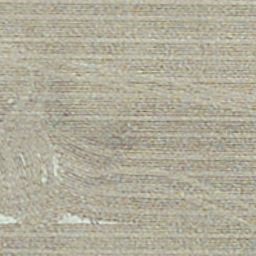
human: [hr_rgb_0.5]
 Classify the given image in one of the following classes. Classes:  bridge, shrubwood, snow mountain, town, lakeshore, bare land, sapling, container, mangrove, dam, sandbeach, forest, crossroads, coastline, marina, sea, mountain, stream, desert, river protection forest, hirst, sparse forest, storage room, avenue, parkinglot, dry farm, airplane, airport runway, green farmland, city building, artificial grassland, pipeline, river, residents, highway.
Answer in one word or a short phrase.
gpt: dry farm